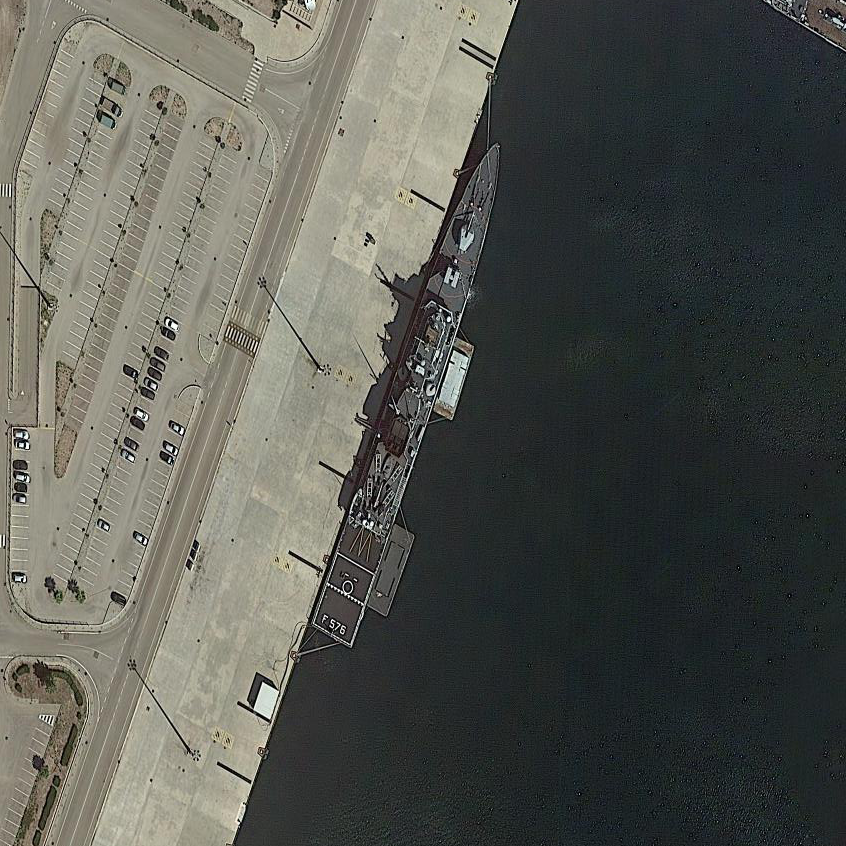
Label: Maestrale-class_frigate